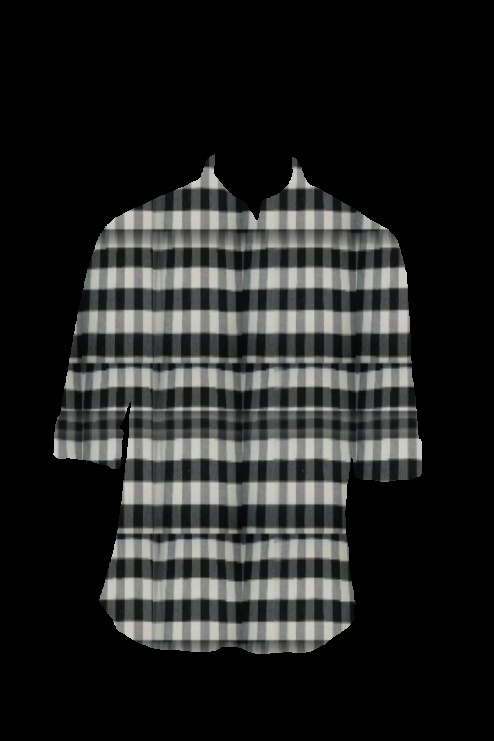
black white plaid button up tee